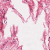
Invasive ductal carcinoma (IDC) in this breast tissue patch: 0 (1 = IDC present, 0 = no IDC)